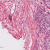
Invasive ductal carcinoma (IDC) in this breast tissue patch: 1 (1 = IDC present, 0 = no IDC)